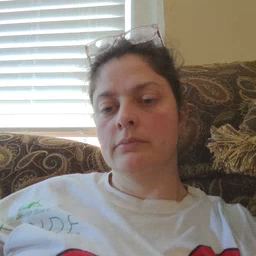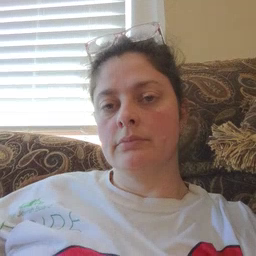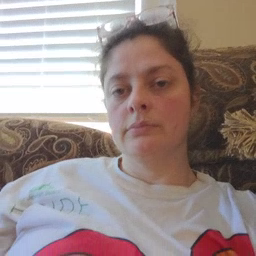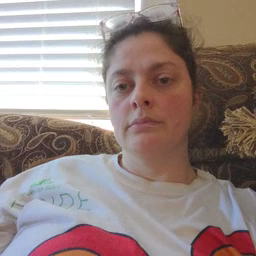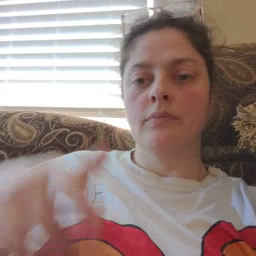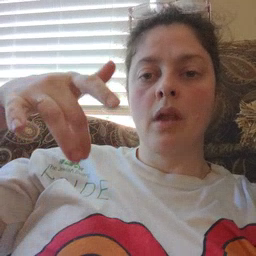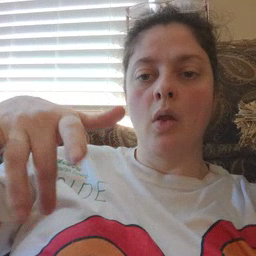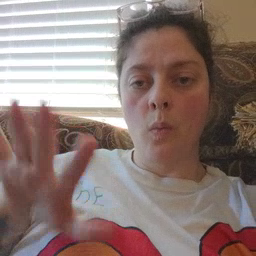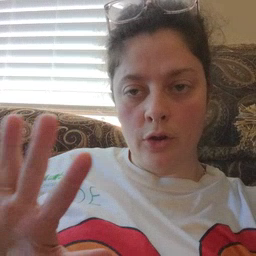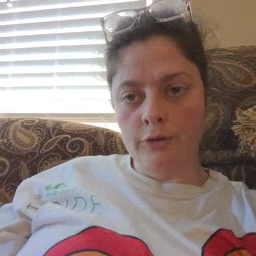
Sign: underwear